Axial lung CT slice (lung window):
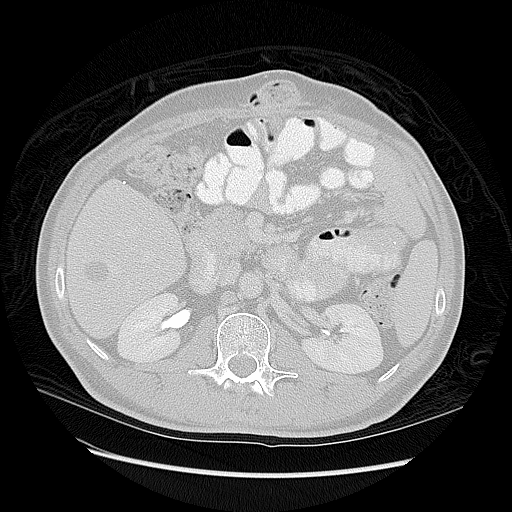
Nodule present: no